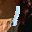
Label: 1